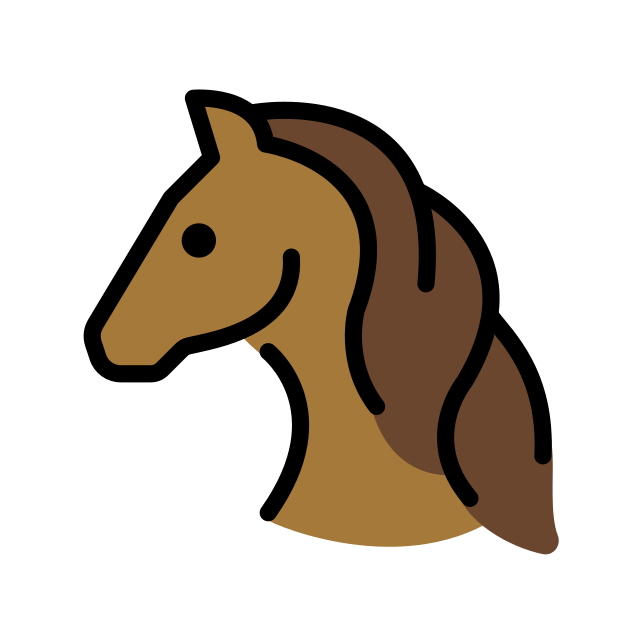
Emoji: 🐴
Name: horse face
Unicode: 0x1f434